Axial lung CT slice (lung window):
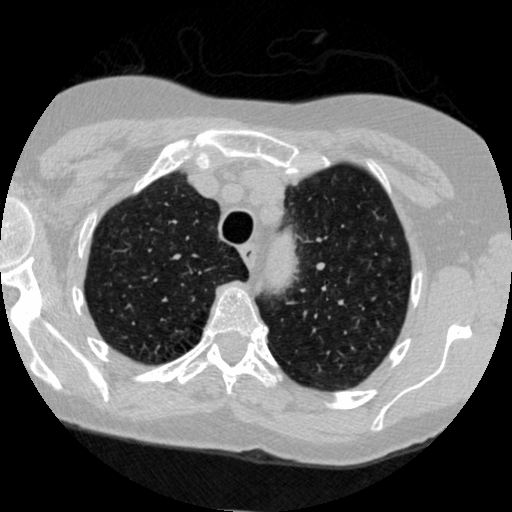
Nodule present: no